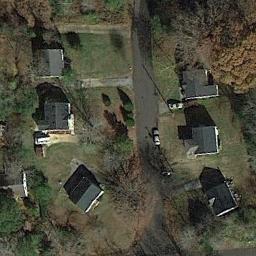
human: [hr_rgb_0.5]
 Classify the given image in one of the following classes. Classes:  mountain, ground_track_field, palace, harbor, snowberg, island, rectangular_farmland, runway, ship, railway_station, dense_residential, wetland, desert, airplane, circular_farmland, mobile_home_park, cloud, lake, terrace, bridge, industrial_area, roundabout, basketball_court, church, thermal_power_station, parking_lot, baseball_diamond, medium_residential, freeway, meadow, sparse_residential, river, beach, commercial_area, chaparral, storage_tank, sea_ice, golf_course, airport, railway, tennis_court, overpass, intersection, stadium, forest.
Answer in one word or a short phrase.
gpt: medium_residential